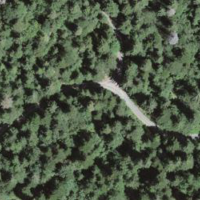
EUNIS habitat code: 43
Species observed at this site:
Cephalanthera rubra